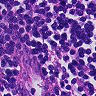
Metastatic tissue present: no